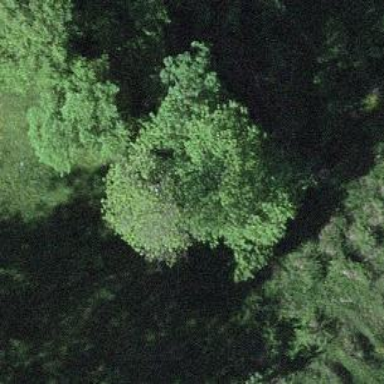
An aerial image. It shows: Forest area.